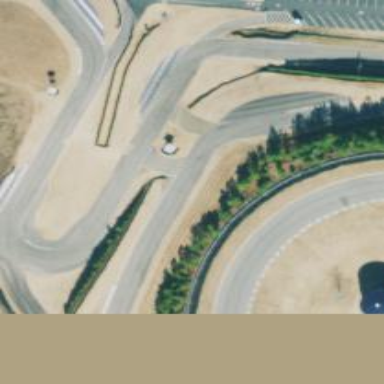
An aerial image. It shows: Raceway for motor sports.